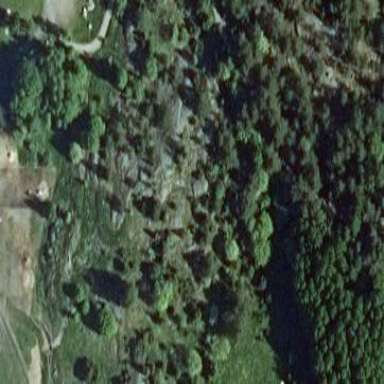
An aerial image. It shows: Landscape of bare rock.